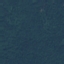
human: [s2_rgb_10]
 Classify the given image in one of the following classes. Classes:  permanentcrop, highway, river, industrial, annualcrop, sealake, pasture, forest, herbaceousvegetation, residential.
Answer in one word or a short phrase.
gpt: Forest